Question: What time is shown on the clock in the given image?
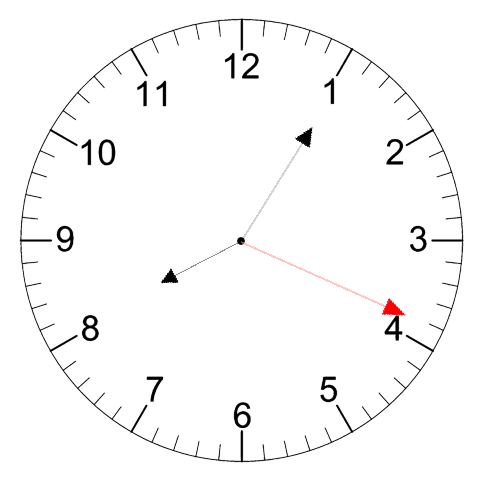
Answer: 08:05:19